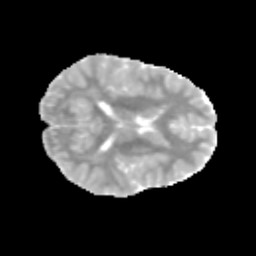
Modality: MD
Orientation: axial
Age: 12
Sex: male
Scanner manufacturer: siemens
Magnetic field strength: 3 T
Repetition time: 3.8 s
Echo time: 0.07 s